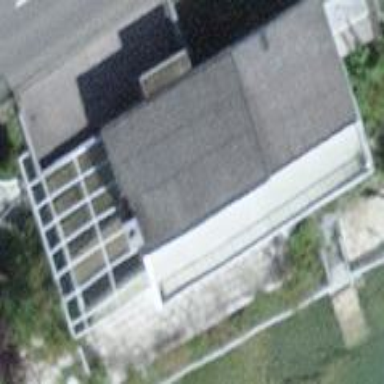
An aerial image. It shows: Detached building.